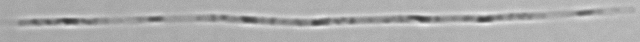
Label: Leptocylindrus